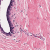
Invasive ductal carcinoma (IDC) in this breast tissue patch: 0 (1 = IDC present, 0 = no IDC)